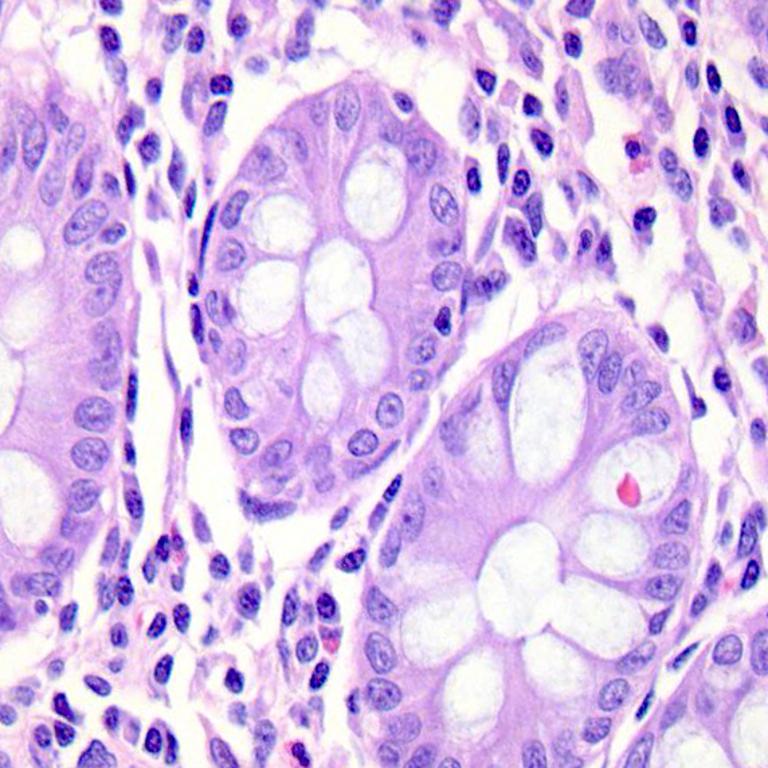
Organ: colon
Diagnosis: benign